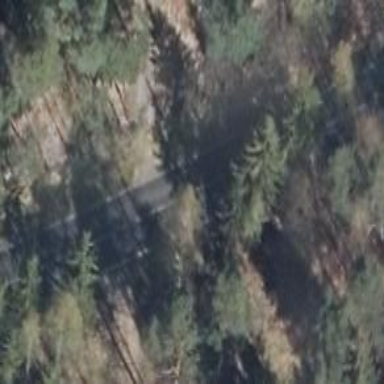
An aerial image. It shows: Compacted track road.